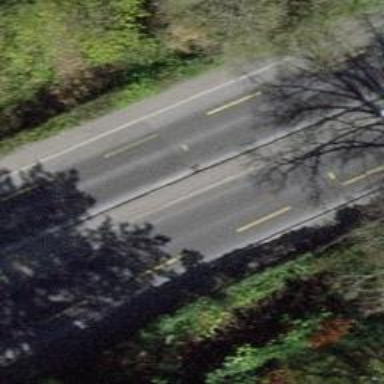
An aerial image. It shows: Secondary road with dedicated cycle lane.